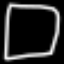
Label: square